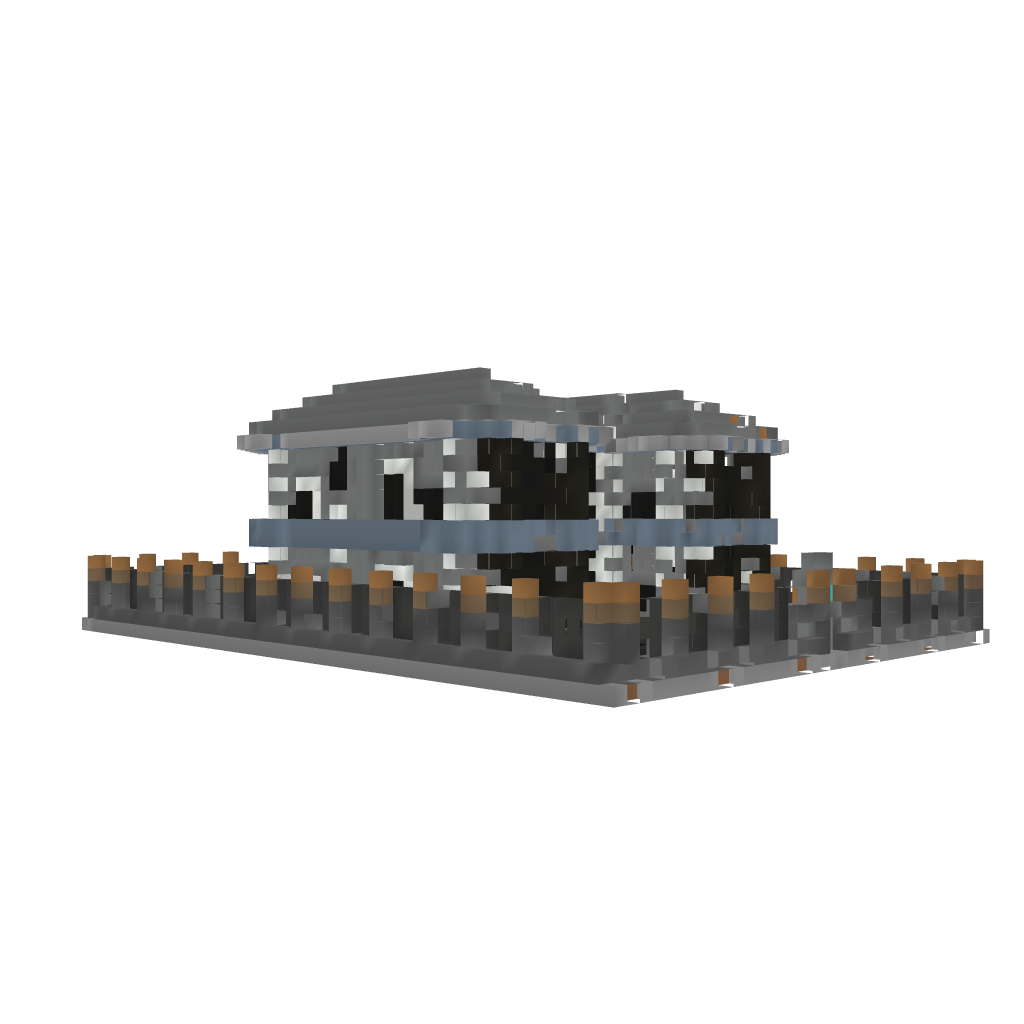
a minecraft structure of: Fancy 2 Floor House